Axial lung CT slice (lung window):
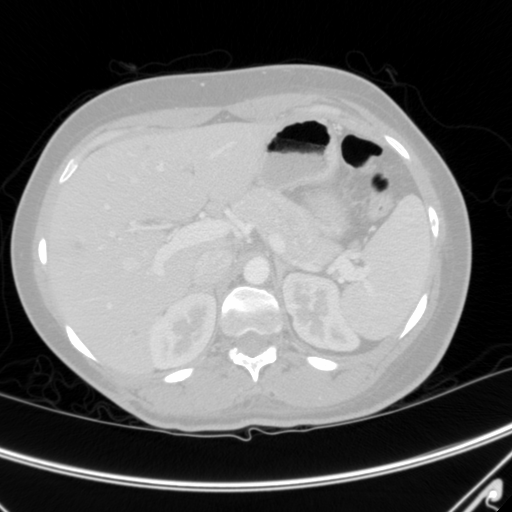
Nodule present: no